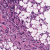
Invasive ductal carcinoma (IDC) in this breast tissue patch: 1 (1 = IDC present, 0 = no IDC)